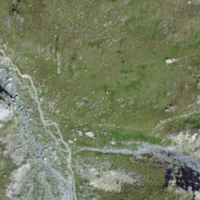
EUNIS habitat code: 31
Species observed at this site:
Galeruca tanaceti